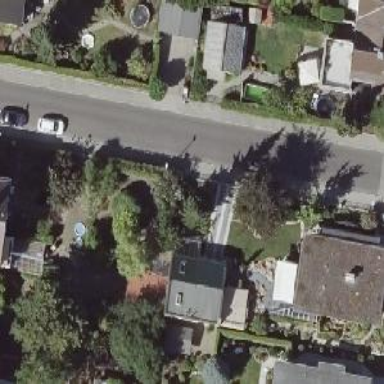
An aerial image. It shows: Residential road with asphalt surface. Both sides have sidewalks.